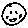
Label: smiley face